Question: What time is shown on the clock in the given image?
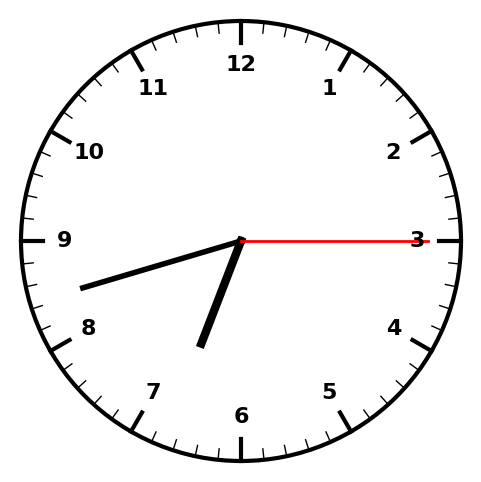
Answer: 06:42:15